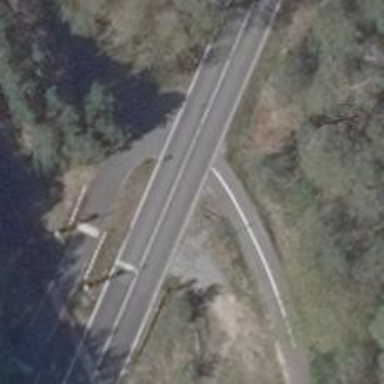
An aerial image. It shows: Road with "give way" sign.